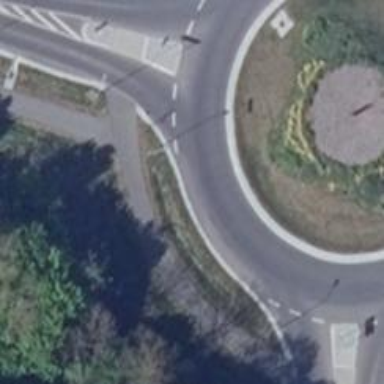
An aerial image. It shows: Asphalt path.